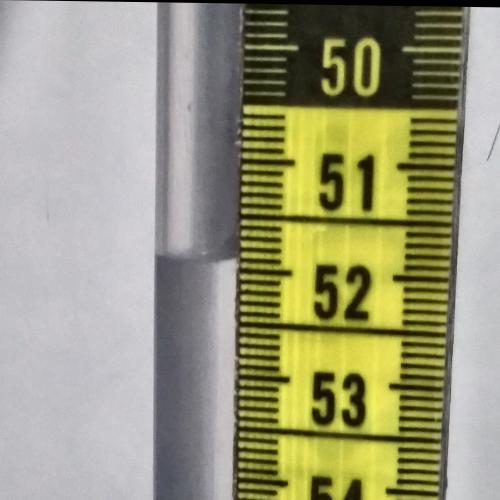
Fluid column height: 51.9 cm